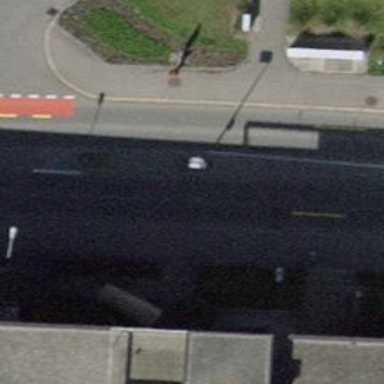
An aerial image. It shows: Tertiary road with asphalt surface. Both sides of the road have sidewalks and there is dedicated cycle lane on both sides.